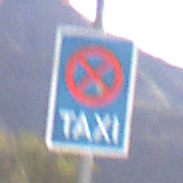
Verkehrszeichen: Taxenstand
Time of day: MorningAfternoon
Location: Outdoor (Nature)
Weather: PartlyCloudy
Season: NotSpecified
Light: Natural